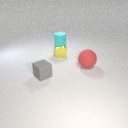
large red rubber sphere in front of small yellow metal cube